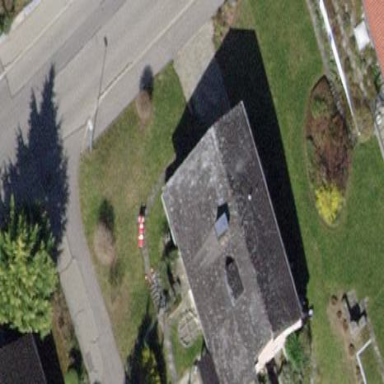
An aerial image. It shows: Detached building with gabled roof.